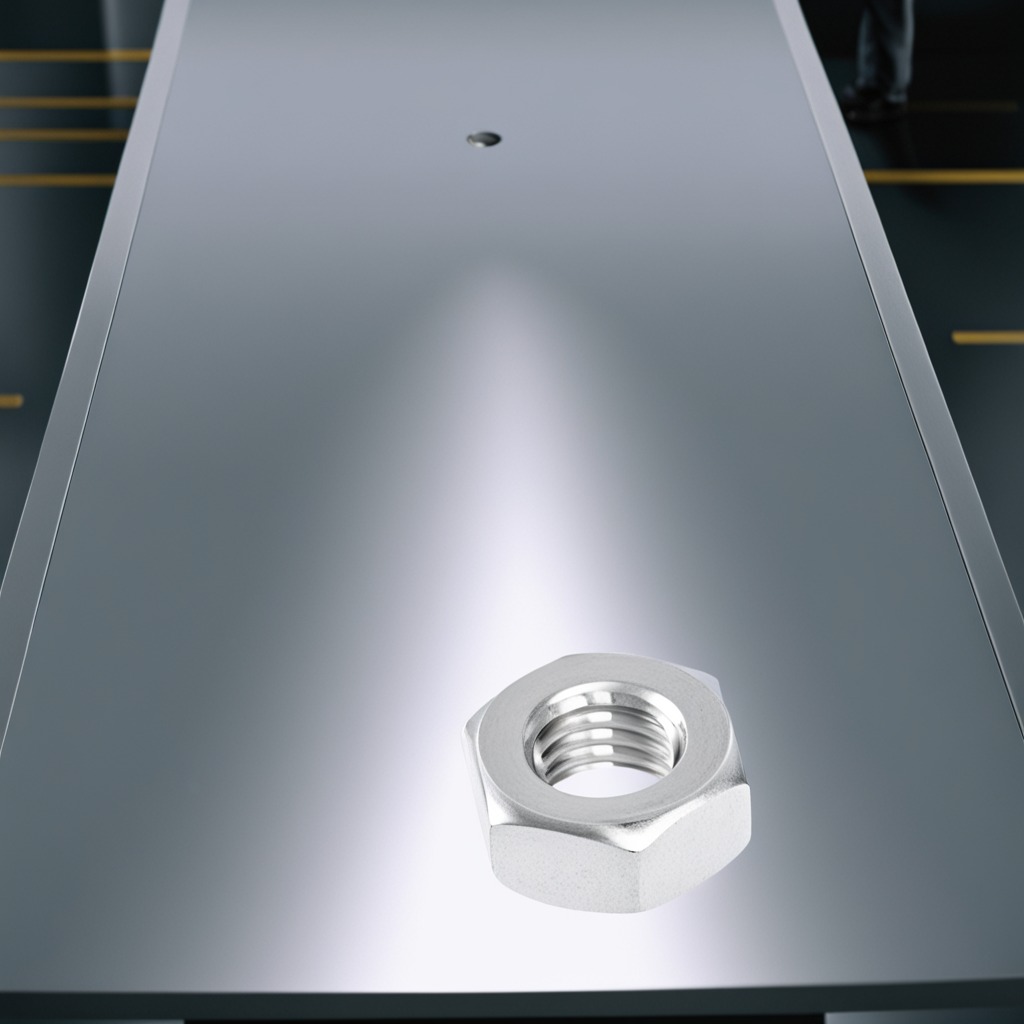
A metal nut lies on a high-gloss table in a ship maintenance bay industrial lighting.